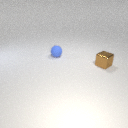
small brown metal cube in front of small blue rubber sphere